Aerial crown-view tile of a tropical tree (Barro Colorado Island, Panama), acquired 20241014:
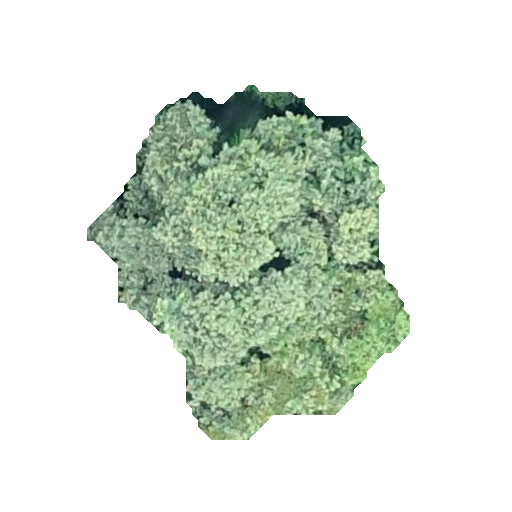
Species: Luehea seemannii
GBIF accepted scientific name: Luehea seemannii
Crown area: 115.776 m²